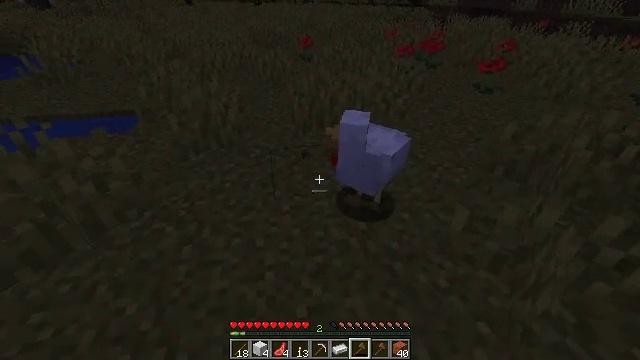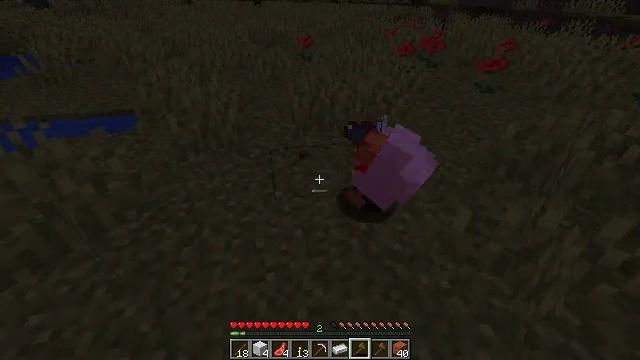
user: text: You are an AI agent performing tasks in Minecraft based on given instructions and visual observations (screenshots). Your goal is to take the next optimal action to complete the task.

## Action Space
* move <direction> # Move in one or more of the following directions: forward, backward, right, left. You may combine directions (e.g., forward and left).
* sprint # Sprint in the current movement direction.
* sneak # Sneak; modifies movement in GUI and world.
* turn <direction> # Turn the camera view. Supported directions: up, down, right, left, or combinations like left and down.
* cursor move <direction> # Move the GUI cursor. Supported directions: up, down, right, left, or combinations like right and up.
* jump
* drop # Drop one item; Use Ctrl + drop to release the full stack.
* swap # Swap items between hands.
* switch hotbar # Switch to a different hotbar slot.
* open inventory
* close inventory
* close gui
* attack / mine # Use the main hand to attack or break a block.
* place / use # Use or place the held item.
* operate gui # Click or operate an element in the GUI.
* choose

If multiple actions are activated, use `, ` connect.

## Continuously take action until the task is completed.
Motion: motion action
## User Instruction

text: Combat the chicken.
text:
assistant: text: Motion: no_op
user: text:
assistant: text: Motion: no_op